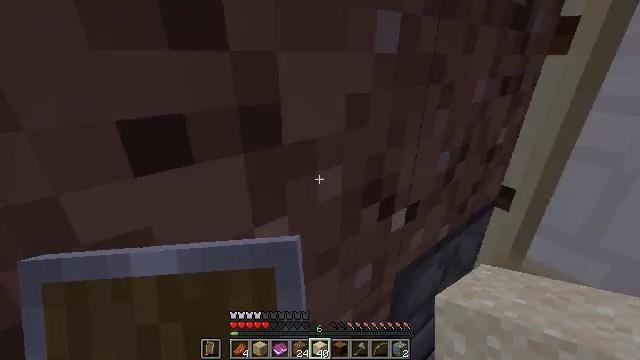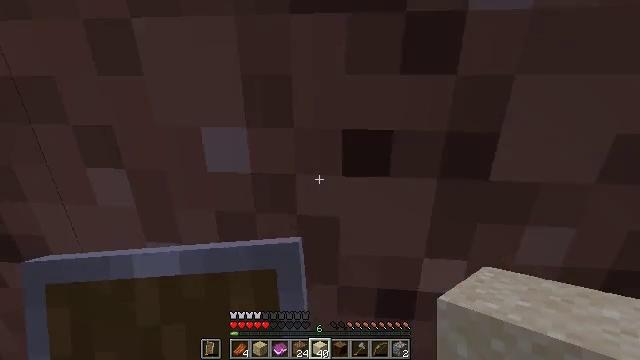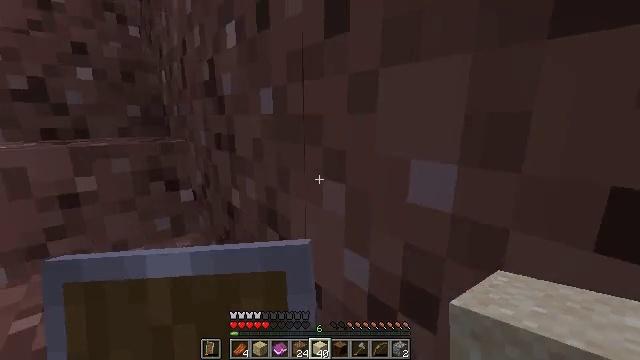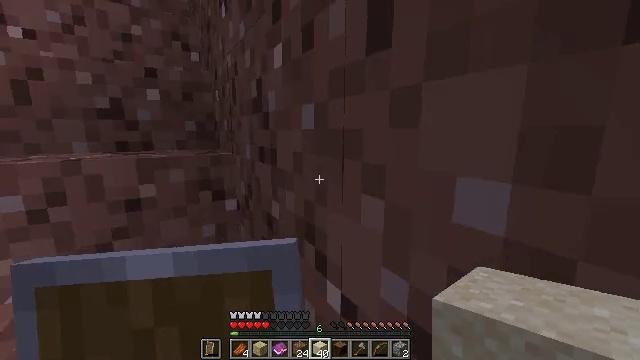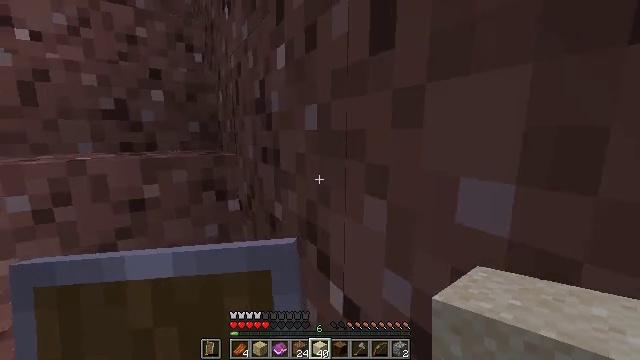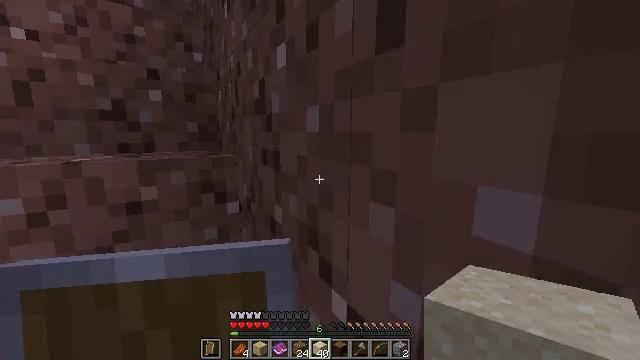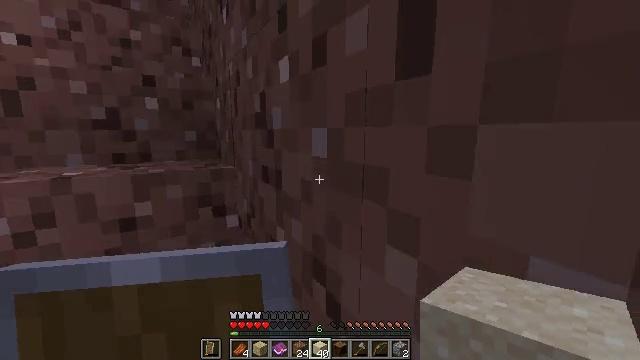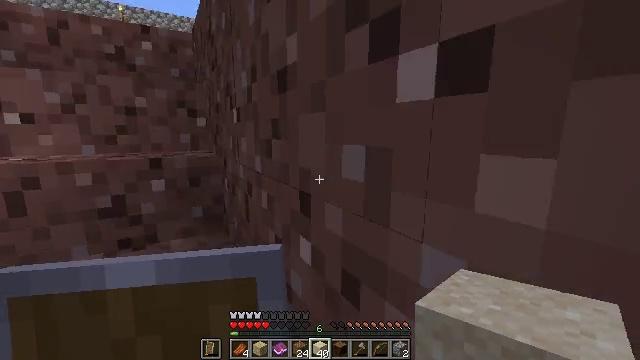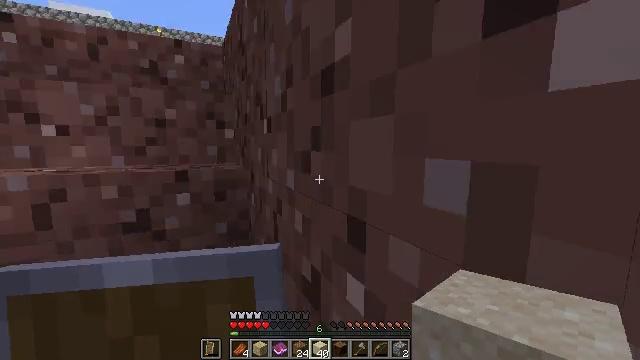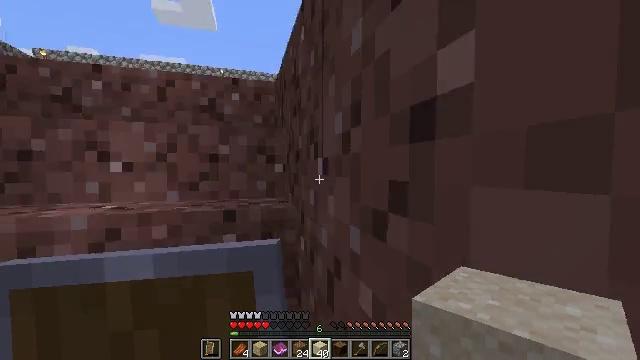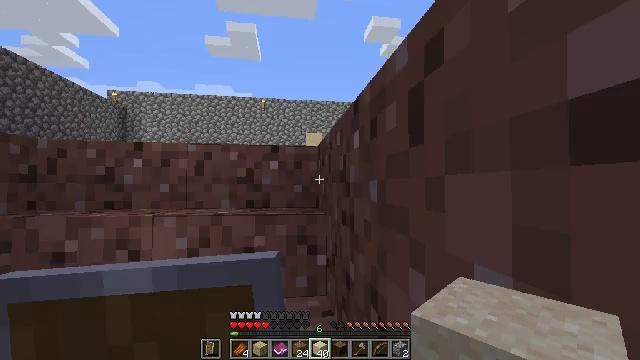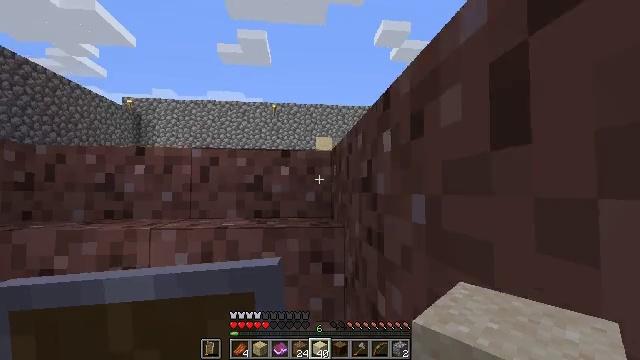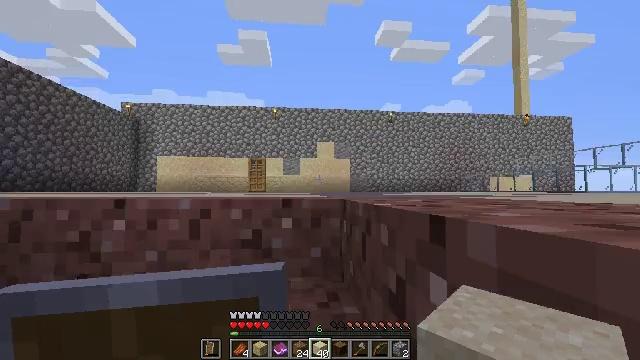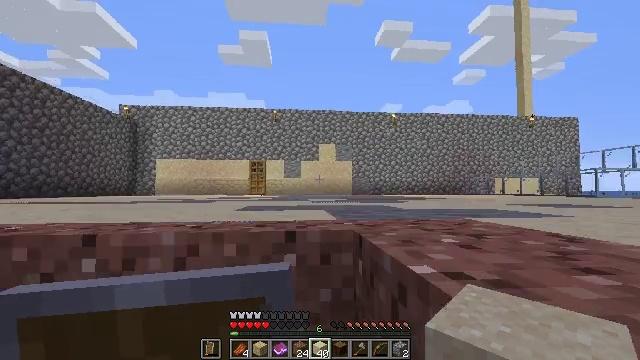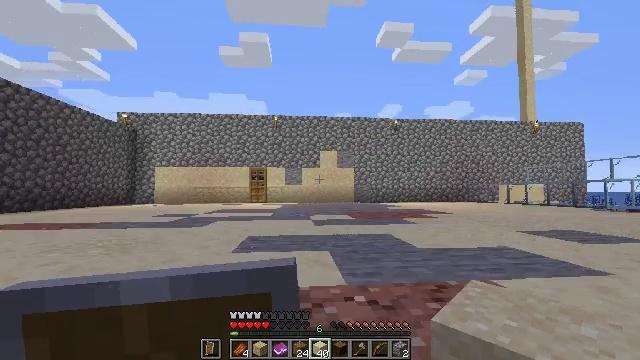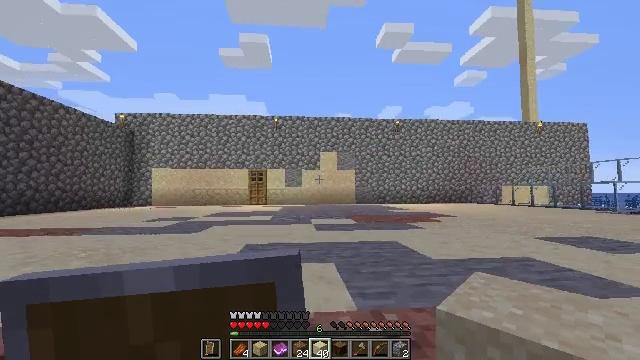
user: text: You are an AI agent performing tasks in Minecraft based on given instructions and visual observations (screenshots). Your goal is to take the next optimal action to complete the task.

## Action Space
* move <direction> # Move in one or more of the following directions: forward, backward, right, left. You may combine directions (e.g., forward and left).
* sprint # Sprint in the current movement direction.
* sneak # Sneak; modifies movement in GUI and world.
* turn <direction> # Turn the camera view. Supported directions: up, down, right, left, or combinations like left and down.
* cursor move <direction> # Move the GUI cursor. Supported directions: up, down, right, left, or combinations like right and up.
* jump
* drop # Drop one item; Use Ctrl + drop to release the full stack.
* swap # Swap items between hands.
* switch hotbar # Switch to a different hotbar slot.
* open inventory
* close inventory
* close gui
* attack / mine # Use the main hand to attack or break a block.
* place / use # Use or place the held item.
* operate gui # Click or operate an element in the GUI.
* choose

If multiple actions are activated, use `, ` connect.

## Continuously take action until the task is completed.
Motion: motion action
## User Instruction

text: Mine packed ice from icy biomes.
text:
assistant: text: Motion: turn left and up
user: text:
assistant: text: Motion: turn left and up
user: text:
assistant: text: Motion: turn left and up
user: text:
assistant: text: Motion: no_op
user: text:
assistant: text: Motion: move forward
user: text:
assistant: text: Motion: move forward
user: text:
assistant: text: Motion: move forward
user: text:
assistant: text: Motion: move forward, turn left and up
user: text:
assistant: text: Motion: move forward, turn left and up
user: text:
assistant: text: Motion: move forward, turn left and up
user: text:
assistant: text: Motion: move forward, turn left and up
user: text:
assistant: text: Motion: move forward
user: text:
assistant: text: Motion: move forward
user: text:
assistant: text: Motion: move forward
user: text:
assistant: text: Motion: move forward
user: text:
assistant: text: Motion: move forward
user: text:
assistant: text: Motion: move forward, turn down
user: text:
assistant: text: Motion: move forward, turn right and down
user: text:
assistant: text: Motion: move forward, turn right and down
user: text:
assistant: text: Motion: move forward, turn right and down
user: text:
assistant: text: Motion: move forward, turn right and down
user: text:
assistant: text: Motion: move forward, turn right
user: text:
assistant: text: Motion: move forward, turn right
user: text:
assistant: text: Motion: move forward
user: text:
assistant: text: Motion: move forward
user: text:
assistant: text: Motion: move forward
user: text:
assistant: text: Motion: move forward, turn right
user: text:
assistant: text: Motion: move forward, turn right and down
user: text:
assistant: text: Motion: move forward, turn right and down
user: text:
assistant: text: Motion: move forward, turn right